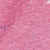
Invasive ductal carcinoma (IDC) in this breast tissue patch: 0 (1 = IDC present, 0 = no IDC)